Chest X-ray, PA view. Patient: 26 years old, sex F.
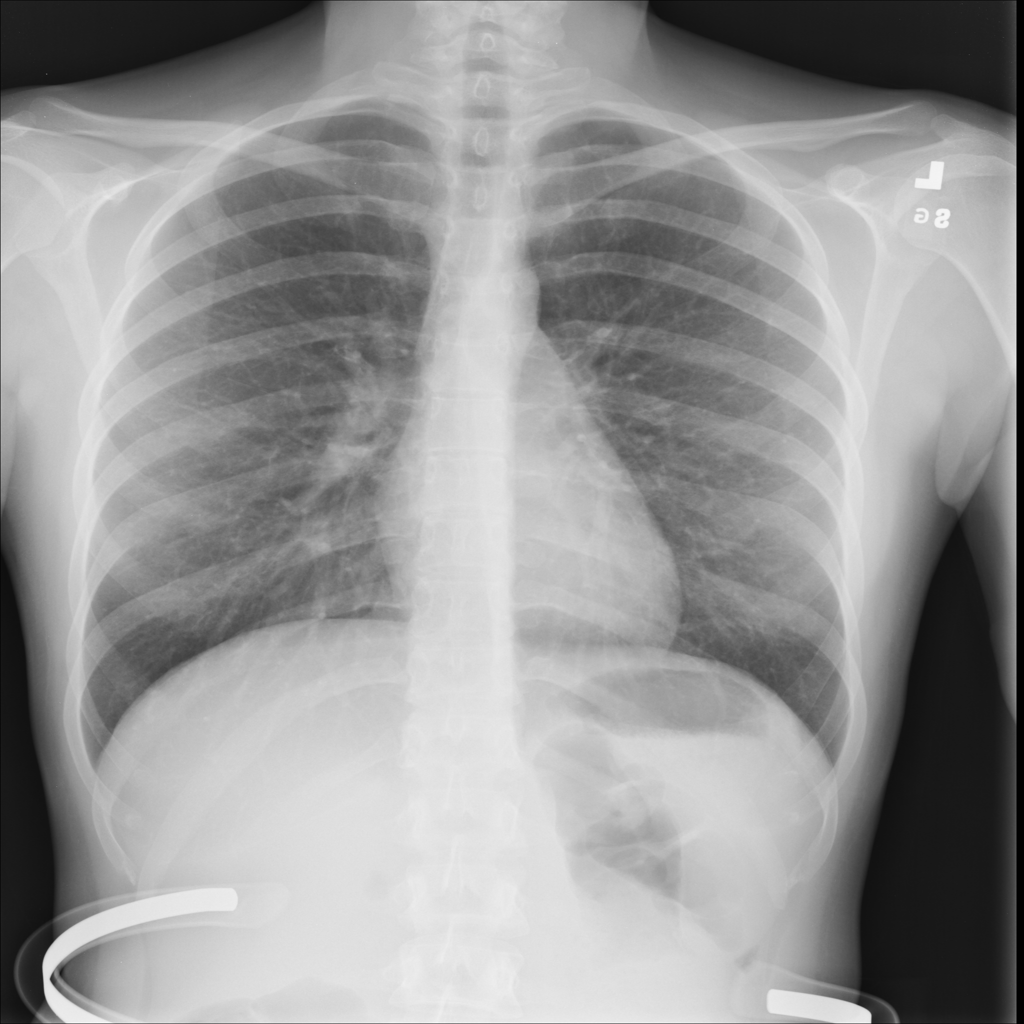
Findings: No Finding